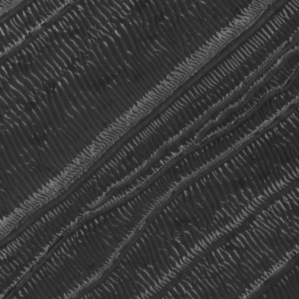
Label: frost